Interaction volume radius: 10 \u00c5
Interaction volume height: 30 \u00c5
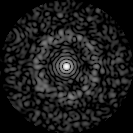
Disorder parameter: 0.8391